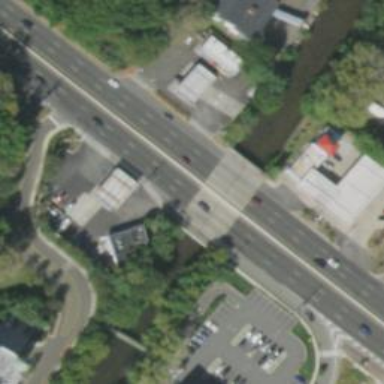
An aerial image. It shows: Bridge on urban freeway/expressway trunk highway.